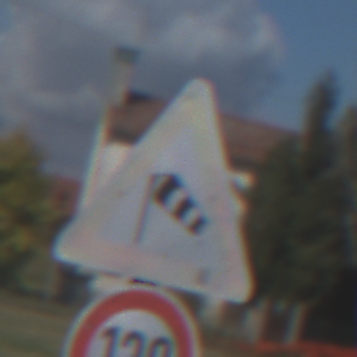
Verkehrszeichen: SeitenwindVonLinks
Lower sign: Geschwindigkeit130
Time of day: MorningAfternoon
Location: Outdoor (Suburban)
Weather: PartlyCloudy
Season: NotSpecified
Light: Natural